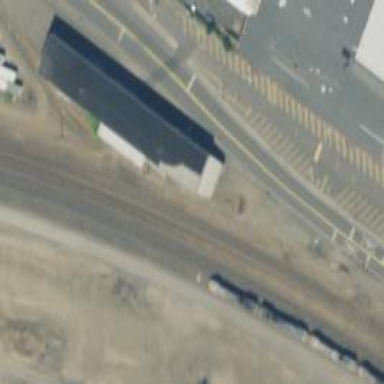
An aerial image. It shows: Railway siding for service.